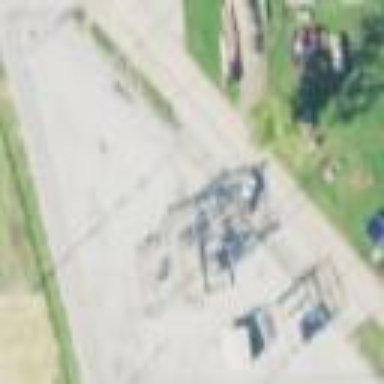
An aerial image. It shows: Distribution power substation secured by fence.